Field crop: maize
Growth stage: 2
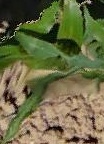
Species: maize